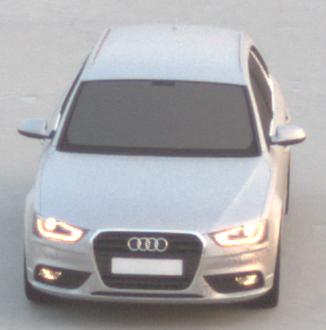
Make: Audi
Model: A4 Avant 1.8 TFSI
Detailed model: A4 (B8) Avant
Model produced from: 2012/02
Model produced until: 2015/04
Doors: 5
Color: white
Road condition: dry road
Daytime: dawn
Contrast: low contrast